Question: <URL>
the sample app links here:
<URL>
Yet I see no place to download the app.
I'm using Windows 7 and Google Chrome browser.
---
THANK YOU!!! Here is the screenshot how to do it:

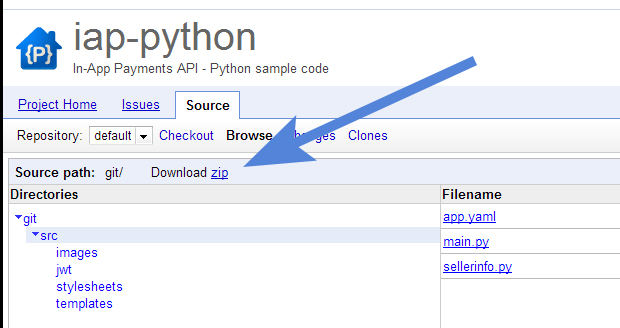
Answer: In the top toolbar, click "source", then below that click "browse", and on the left click "src". Hope this helps!